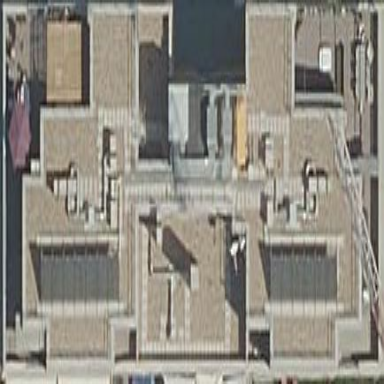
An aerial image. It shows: Residential building.